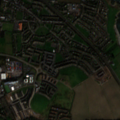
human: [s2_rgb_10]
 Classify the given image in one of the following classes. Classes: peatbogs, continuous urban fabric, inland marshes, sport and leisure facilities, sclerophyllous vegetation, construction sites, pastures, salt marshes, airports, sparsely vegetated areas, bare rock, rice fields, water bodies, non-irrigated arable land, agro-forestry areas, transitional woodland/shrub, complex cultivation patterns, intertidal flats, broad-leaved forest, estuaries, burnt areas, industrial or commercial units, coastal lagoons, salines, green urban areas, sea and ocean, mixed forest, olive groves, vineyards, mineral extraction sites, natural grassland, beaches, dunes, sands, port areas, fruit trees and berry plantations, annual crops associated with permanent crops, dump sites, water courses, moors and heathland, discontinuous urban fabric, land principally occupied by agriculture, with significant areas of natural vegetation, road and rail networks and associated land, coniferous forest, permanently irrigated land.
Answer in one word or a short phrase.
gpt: discontinuous urban fabric, industrial or commercial units, non-irrigated arable land, sea and ocean